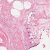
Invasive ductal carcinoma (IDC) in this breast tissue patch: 0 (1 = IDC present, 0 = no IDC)